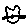
Label: cat